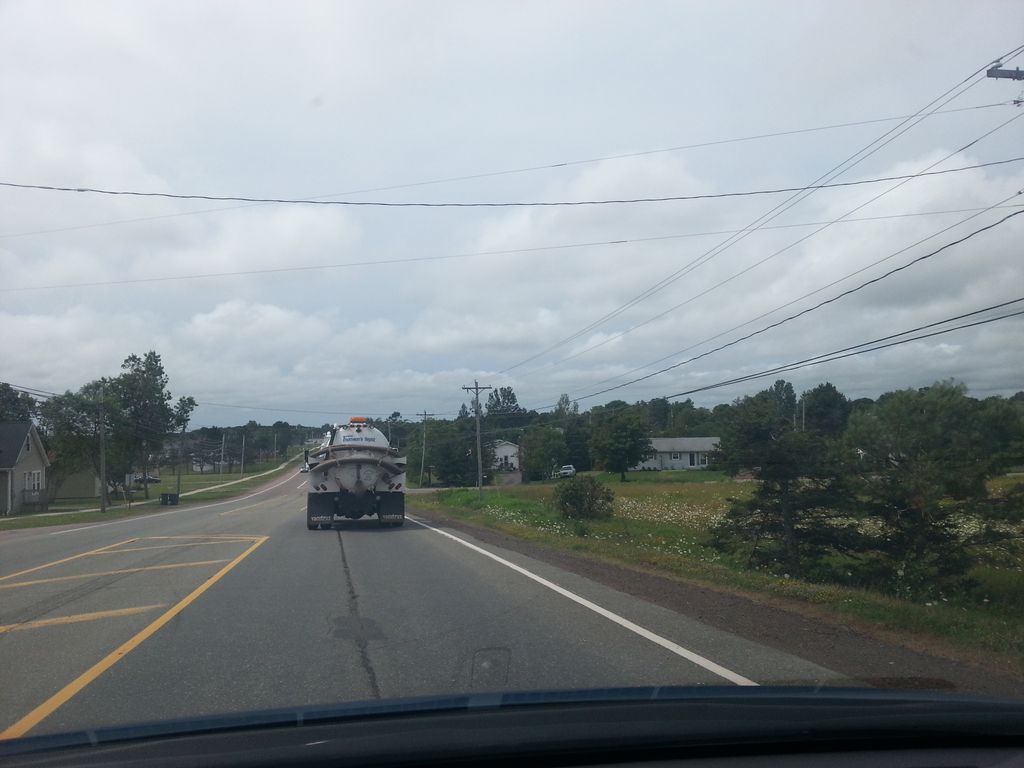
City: charlottetown